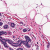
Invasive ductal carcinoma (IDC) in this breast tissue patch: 0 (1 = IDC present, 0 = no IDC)